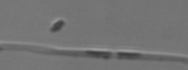
Label: Pseudo-nitzschia